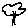
Label: tree